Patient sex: M
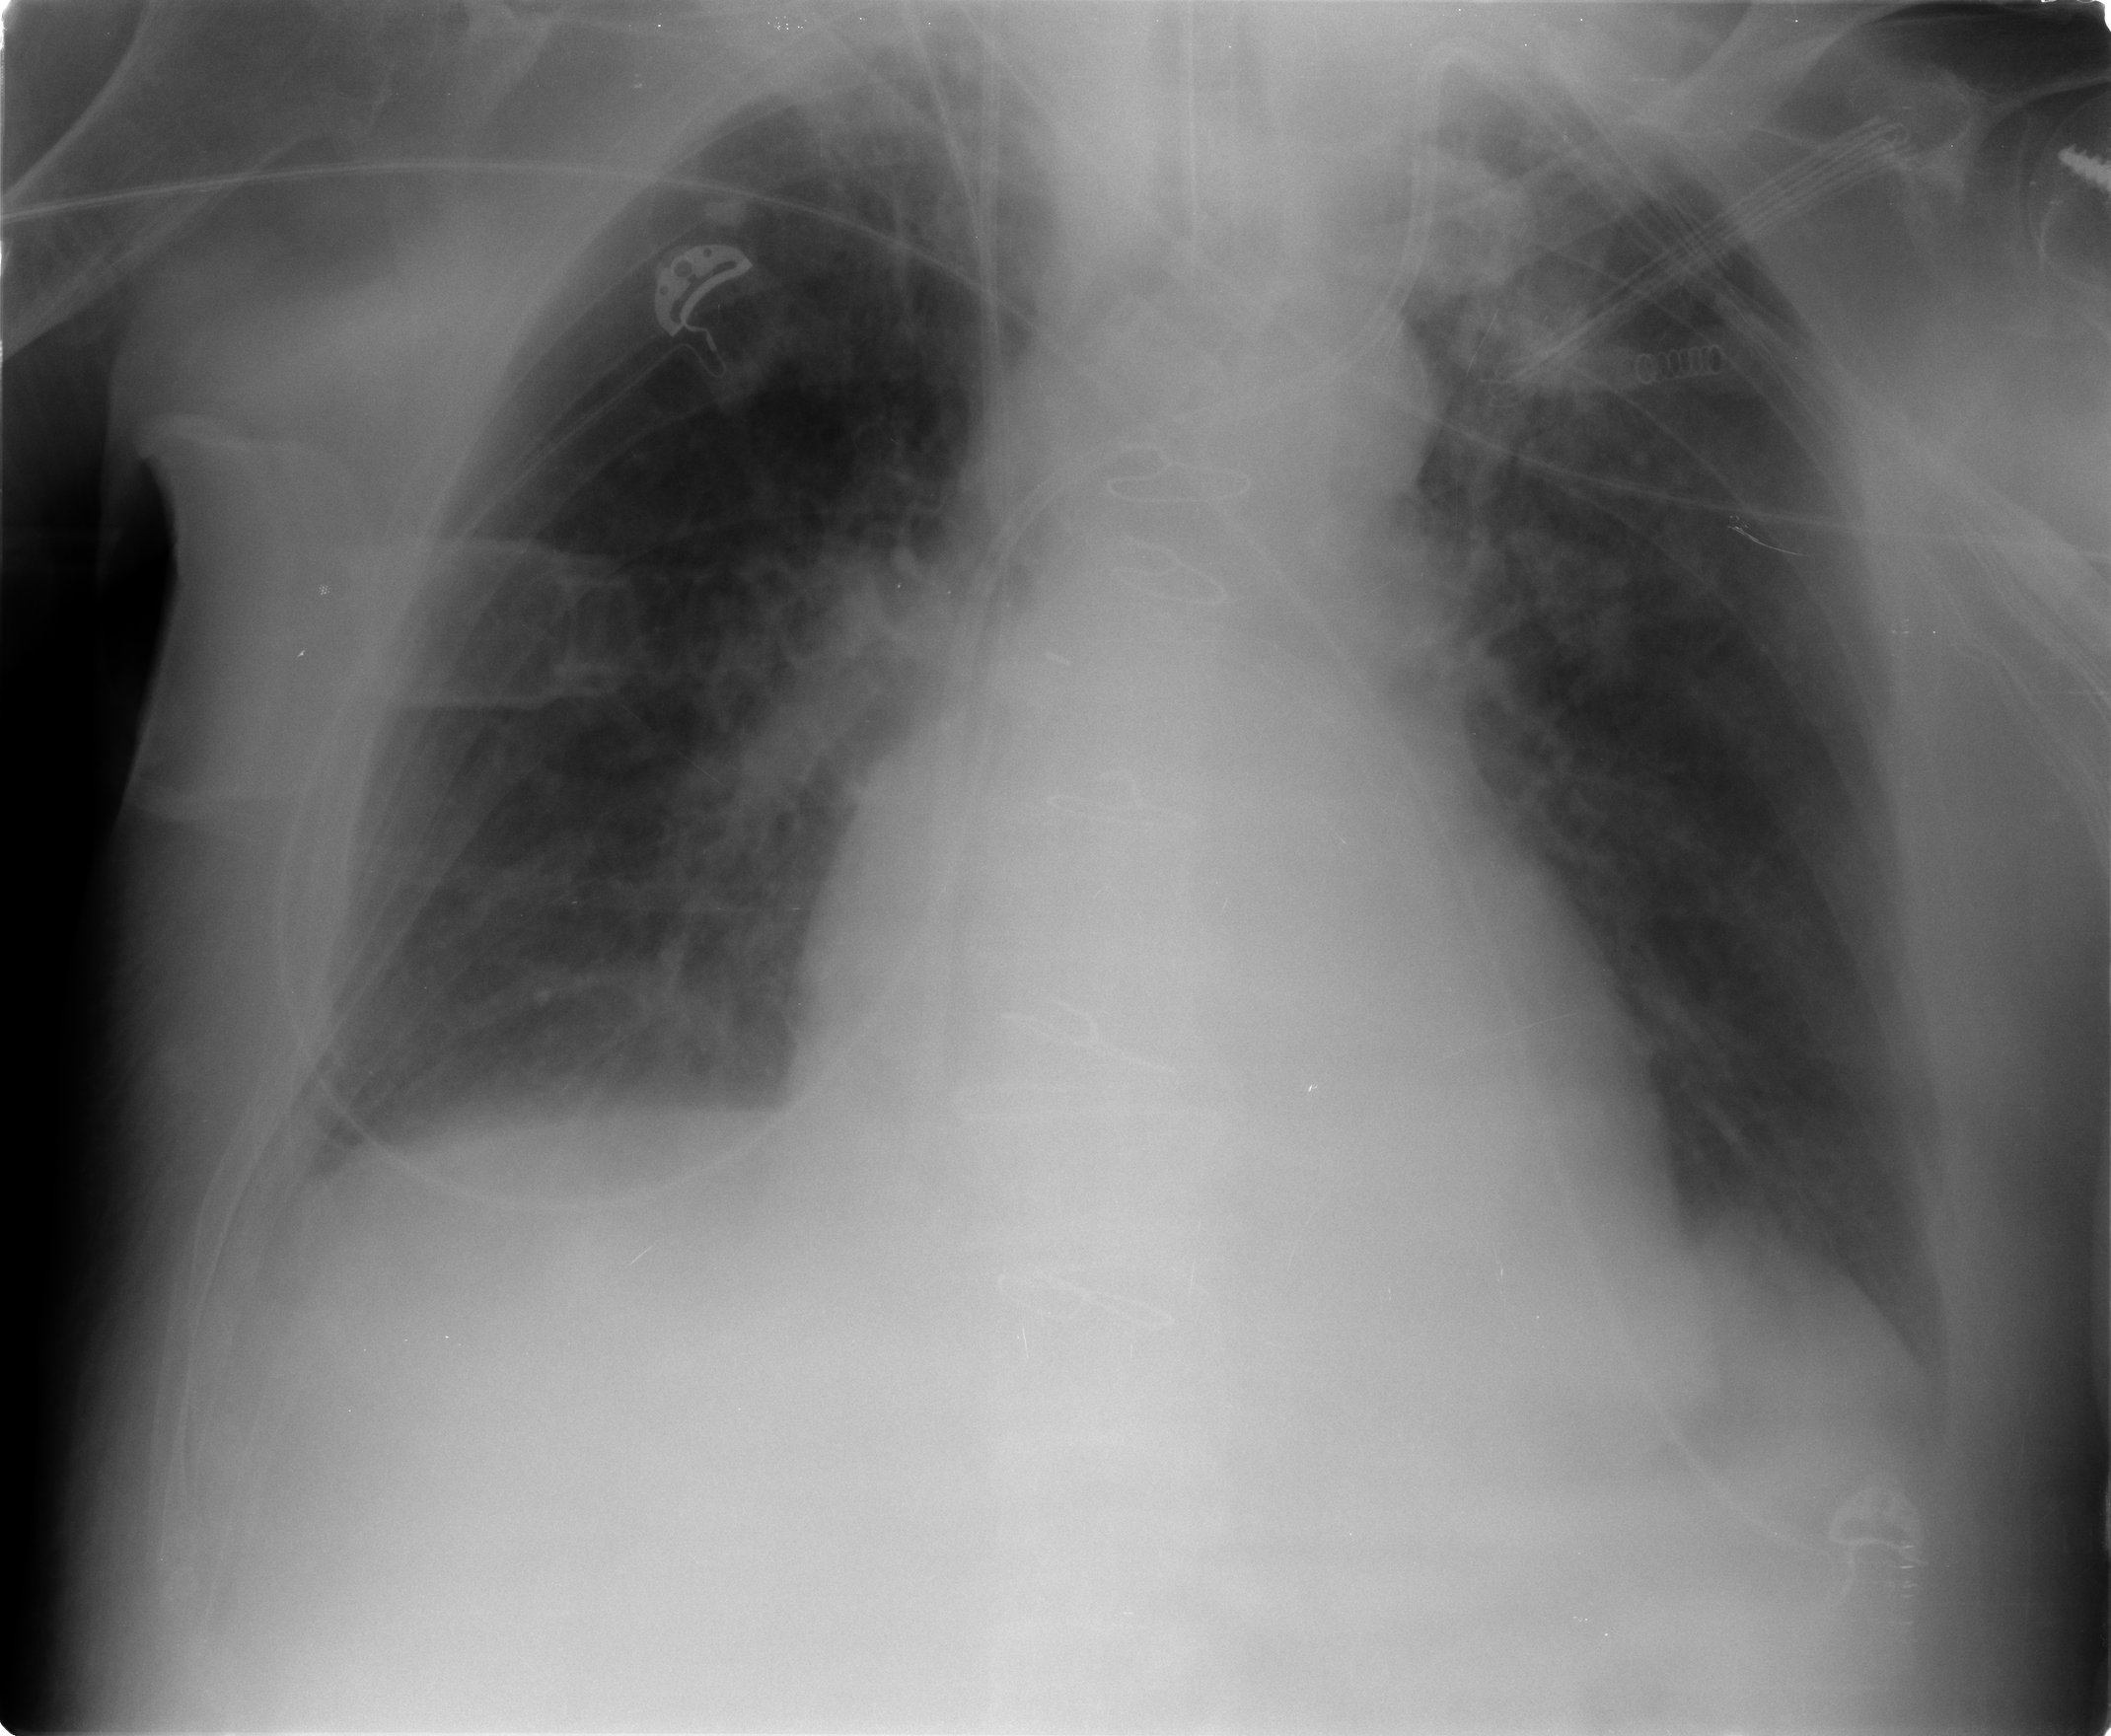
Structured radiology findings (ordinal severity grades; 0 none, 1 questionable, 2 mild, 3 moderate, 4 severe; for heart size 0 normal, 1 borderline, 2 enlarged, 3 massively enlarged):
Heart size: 1
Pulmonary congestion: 2
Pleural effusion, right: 2
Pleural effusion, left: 0
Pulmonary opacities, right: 2
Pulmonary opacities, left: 0
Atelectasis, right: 0
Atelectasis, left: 0